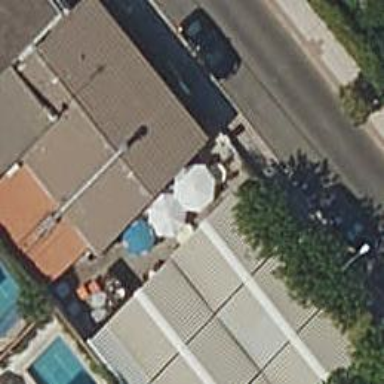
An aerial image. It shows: Restaurant.